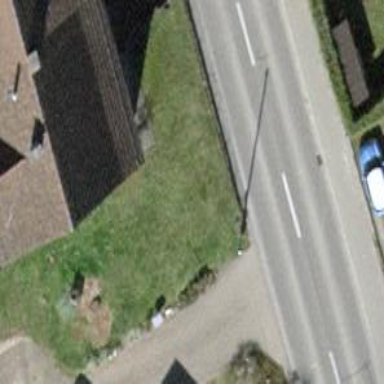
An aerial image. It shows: Gabled roofed house.